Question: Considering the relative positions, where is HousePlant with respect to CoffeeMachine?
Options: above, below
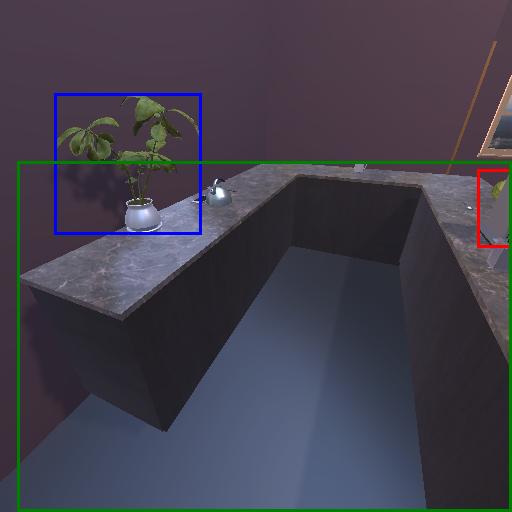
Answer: above